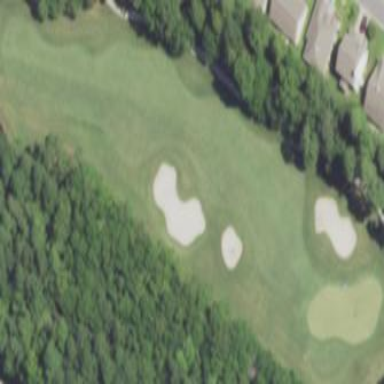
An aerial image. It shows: Grassy fairway on golf course.